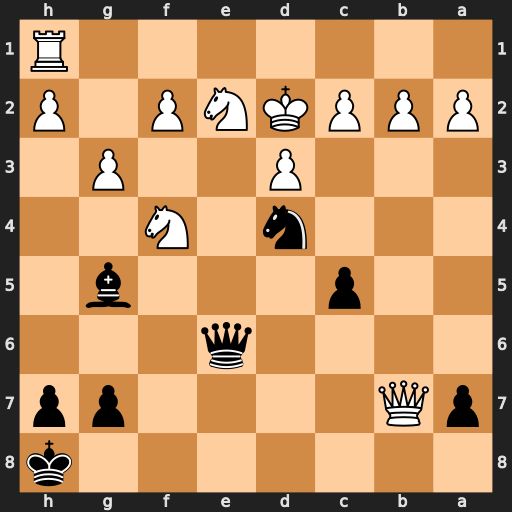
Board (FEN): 7k/pQ4pp/4q3/2p3b1/3n1N2/3P2P1/PPPKNP1P/7R
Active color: b
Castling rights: -
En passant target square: -
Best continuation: Qxe2+ Kc1 Qxc2#